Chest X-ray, AP view. Patient: 55 years old, sex M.
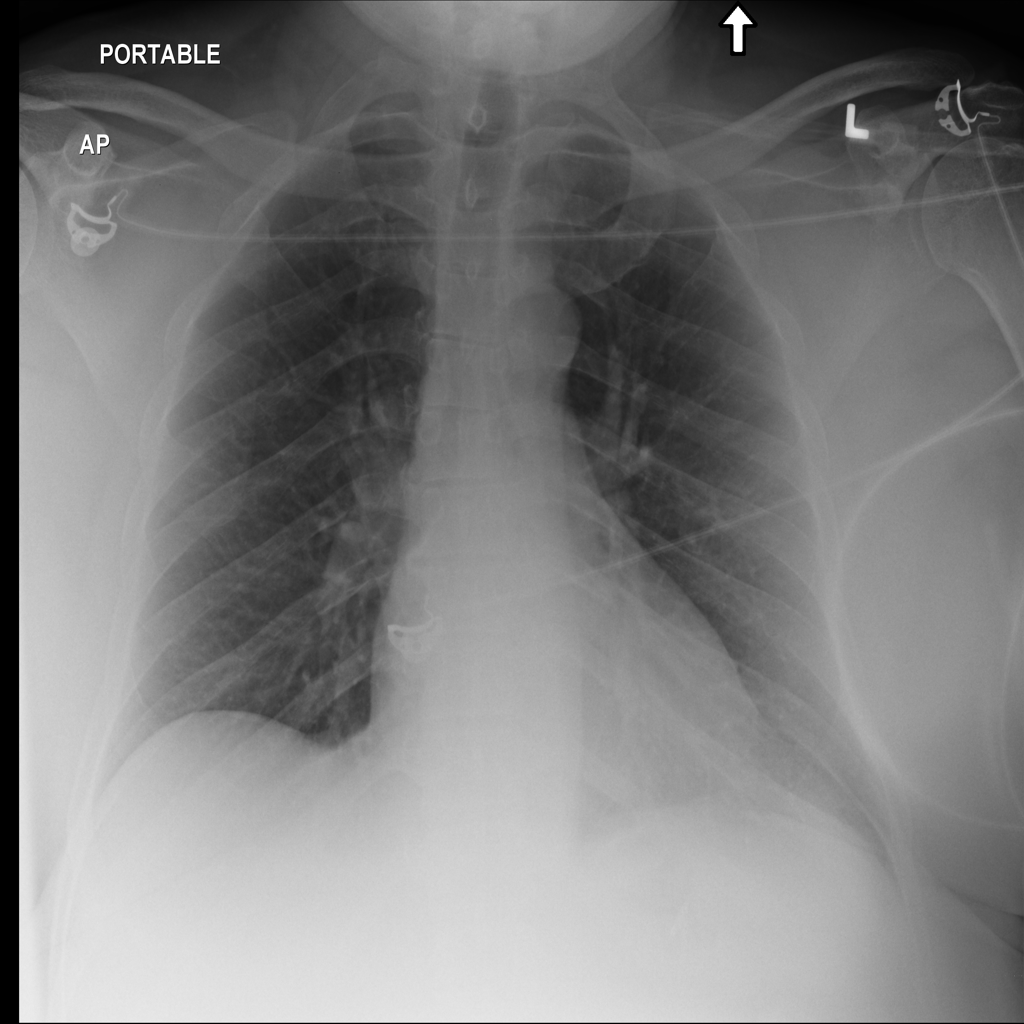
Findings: No Finding